Question: I making a small program to animate the astar algorithm. If you look at the image, there are lots of yellow cars moving around. Those can collide at any moment, could be just one or all of them could just stupidly crash into each other.
How do I detect all of those collisions? How do I find out which specific car has crash into which other car?
The way I want to handle each collision is to either let them crash, or have one car stop, letting the other car calculate a route around the stopped car.

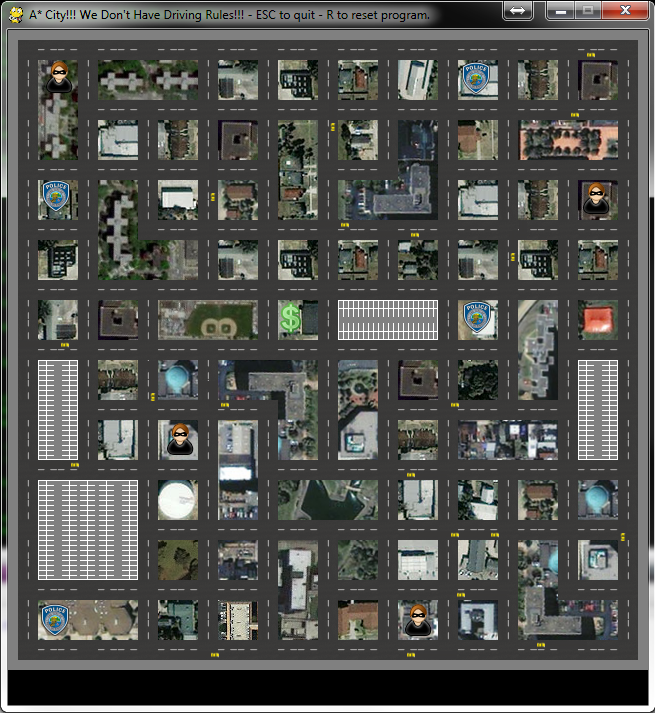
Answer: An even cheaper solution would be to use the 'itertools' module to only collide car combinations:
'''
import itertools
for c1 in cars:
collides_environment(c1)
for c1, c2 in itertools.combinations(cars):
collides(c1, c2)
'''
If you use this method, you will collide pairs of cars only once and will not collide cars with themselves.